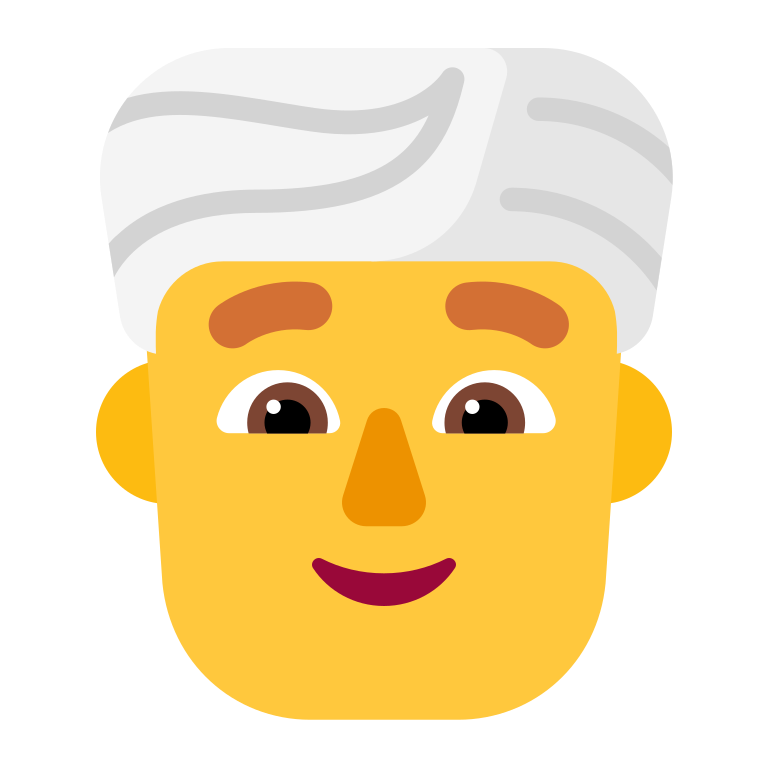
man wearing turban flat default